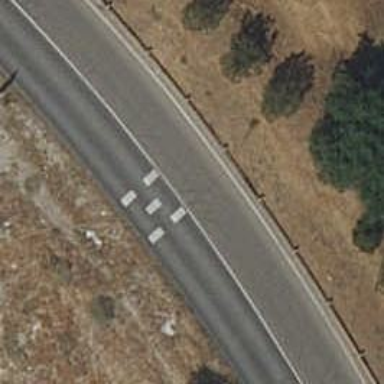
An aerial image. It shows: Traffic calming measure in place: rumble strips.